Interaction volume radius: 10 \u00c5
Interaction volume height: 10 \u00c5
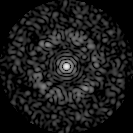
Disorder parameter: 0.8176